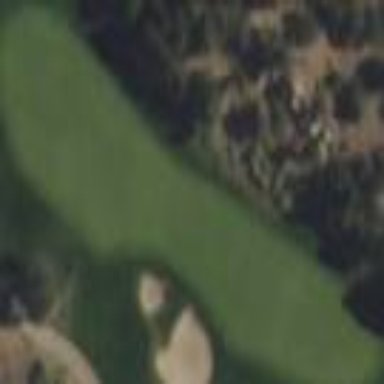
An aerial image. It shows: Golf green with grass surface.